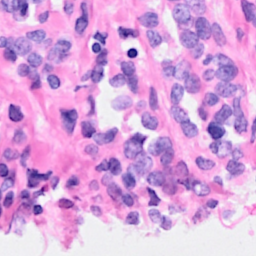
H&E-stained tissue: Breast